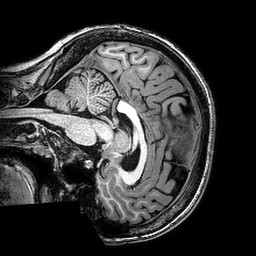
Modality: T1w
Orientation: sagittal
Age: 26
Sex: female
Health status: healthy
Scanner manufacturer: philips
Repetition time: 0.008132 s
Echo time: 0.00374 s